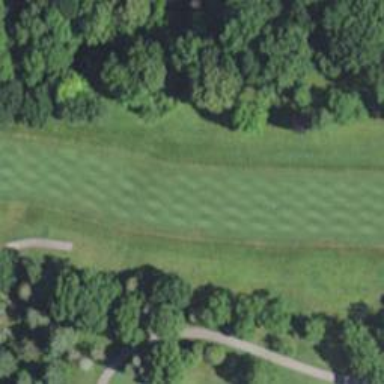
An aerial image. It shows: Golf hole.